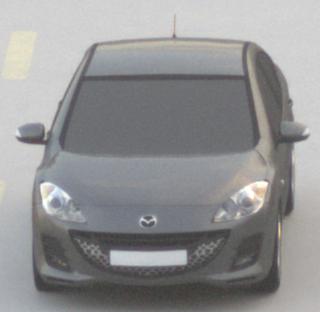
Make: Mazda
Model: 3 1.6
Detailed model: 3 (BL)
Model produced from: 2009/05
Model produced until: 2010/12
Doors: 5
Color: gray
Road condition: dry road
Daytime: sunrise or sunset
Contrast: low contrast